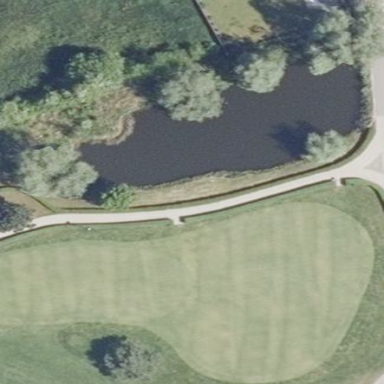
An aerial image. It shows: Golf green.